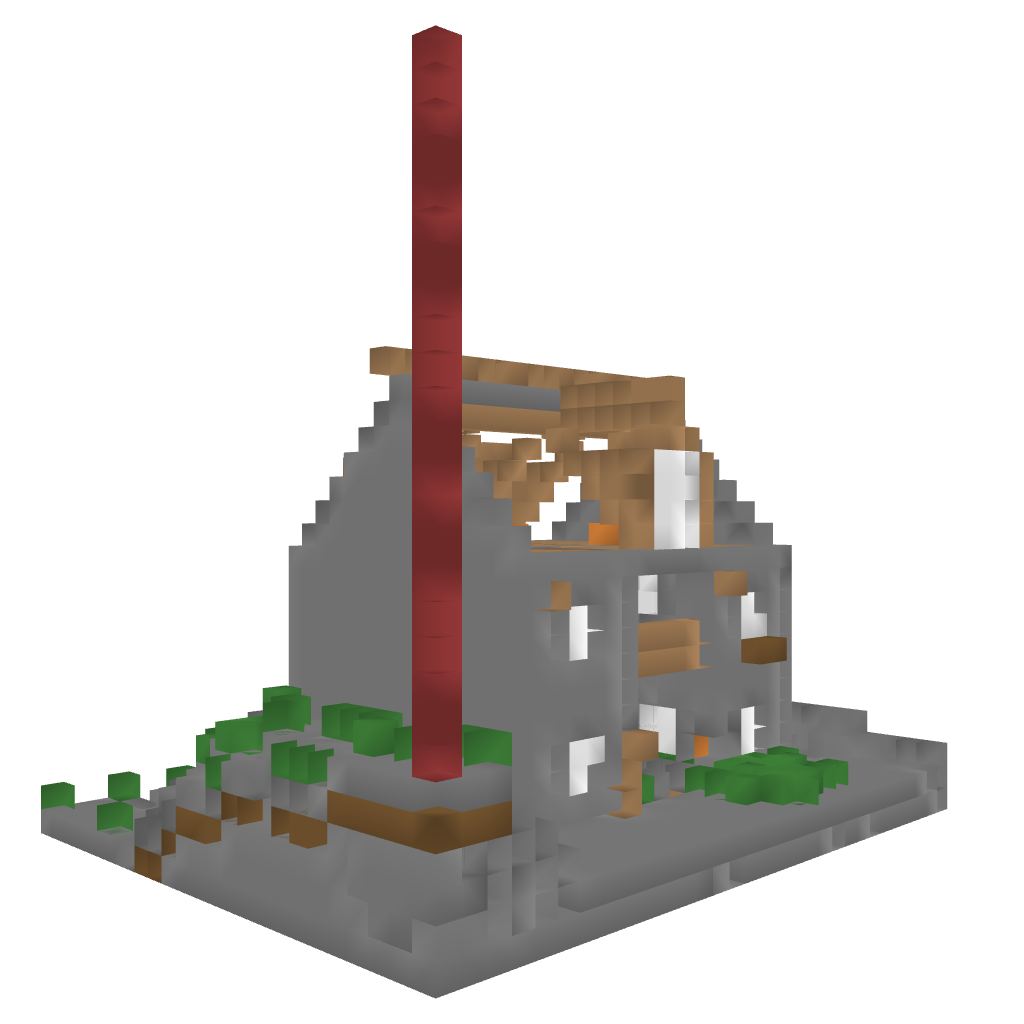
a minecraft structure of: Red Brick House bad low quality